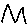
Label: zigzag